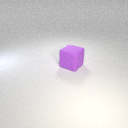
large purple rubber cube